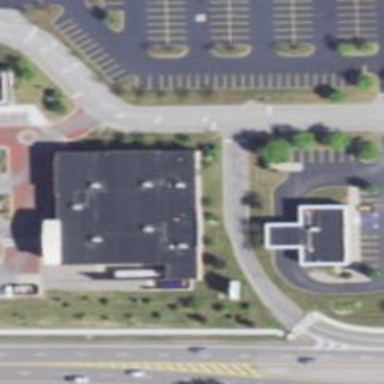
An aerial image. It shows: Building.